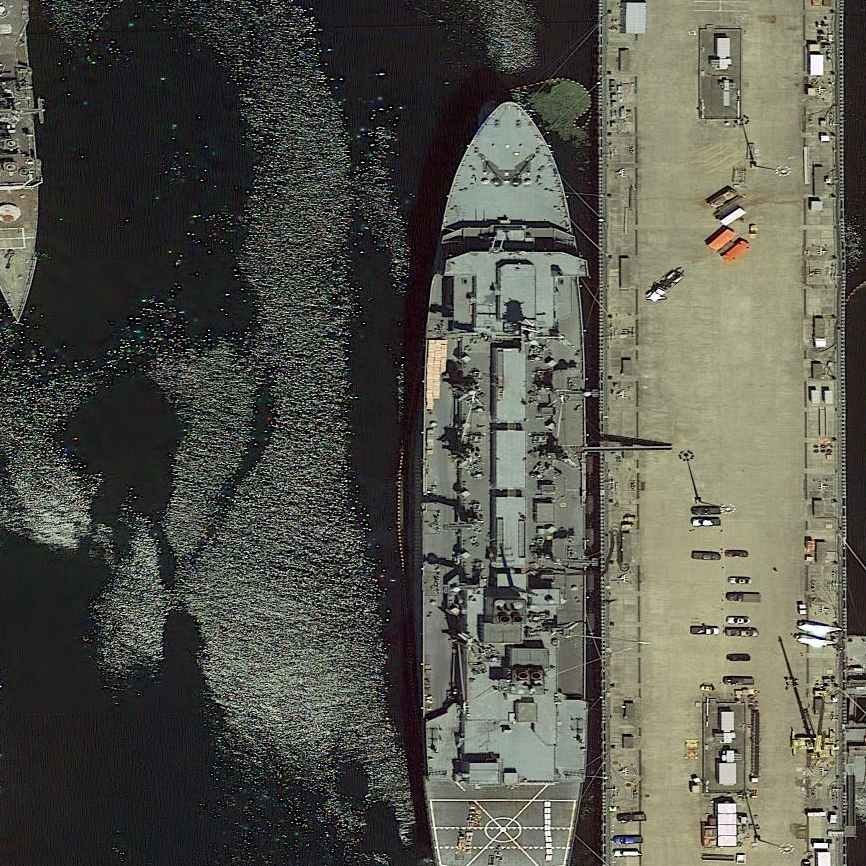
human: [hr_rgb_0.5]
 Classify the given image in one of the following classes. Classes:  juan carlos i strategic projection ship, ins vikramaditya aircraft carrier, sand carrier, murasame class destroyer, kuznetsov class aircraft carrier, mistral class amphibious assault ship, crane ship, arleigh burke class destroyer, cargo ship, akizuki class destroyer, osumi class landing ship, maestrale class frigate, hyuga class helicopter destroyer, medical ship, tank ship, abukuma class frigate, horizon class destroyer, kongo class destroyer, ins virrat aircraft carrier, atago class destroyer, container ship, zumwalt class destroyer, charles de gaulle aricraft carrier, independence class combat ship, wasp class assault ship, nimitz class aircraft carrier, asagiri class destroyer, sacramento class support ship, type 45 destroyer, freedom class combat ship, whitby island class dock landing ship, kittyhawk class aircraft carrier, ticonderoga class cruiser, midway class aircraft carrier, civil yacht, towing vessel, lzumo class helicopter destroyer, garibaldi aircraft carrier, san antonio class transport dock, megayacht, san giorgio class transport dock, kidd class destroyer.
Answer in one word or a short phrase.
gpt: Sacramento class support ship